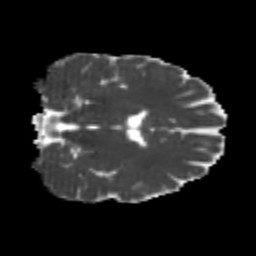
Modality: MD
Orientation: coronal
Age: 22
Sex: male
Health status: healthy
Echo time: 0.074 s